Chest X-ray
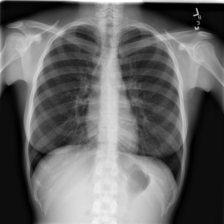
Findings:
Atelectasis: negative
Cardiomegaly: negative
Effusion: negative
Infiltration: negative
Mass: negative
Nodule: negative
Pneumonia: negative
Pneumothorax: negative
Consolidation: negative
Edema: negative
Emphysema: negative
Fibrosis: negative
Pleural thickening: negative
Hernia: negative